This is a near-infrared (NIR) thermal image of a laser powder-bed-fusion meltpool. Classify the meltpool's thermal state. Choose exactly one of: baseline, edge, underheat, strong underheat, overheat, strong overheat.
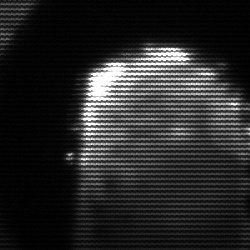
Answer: baseline